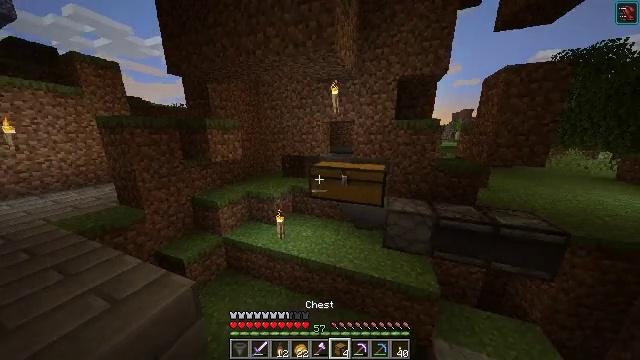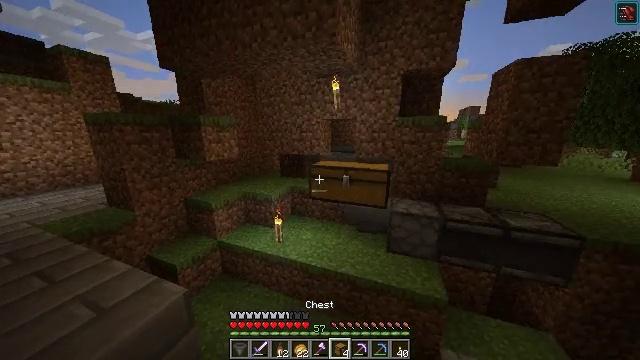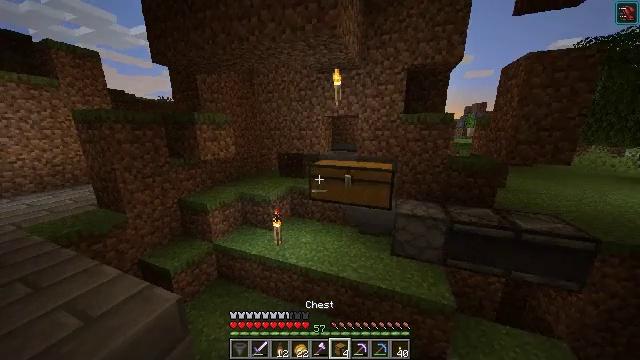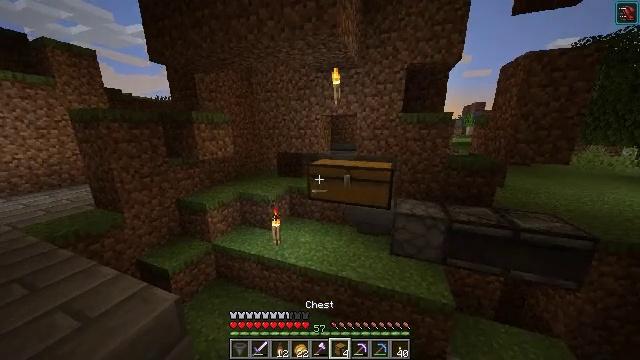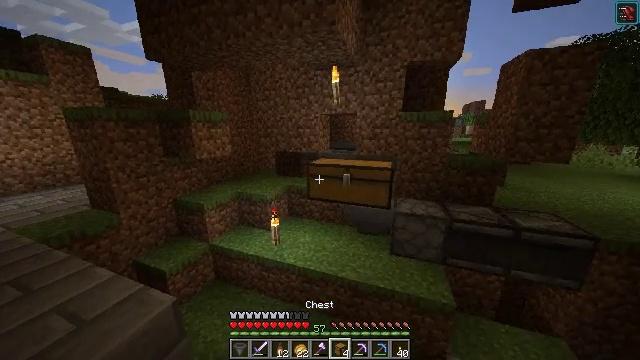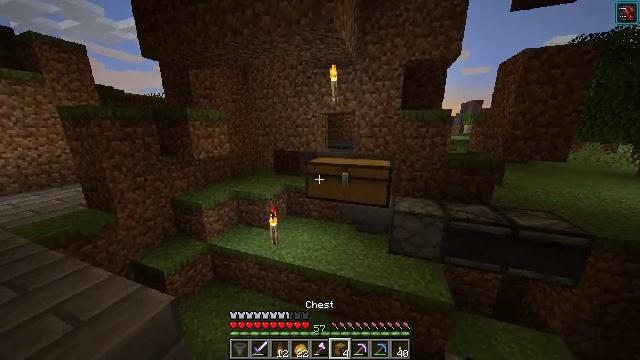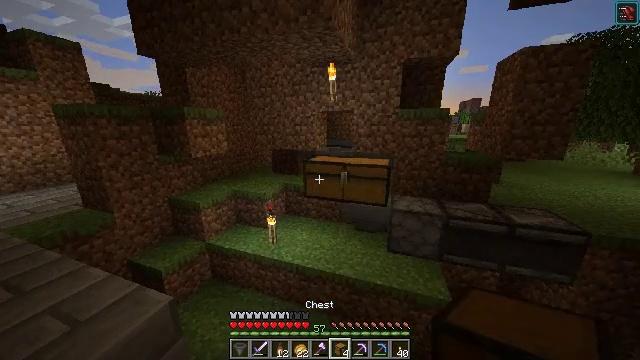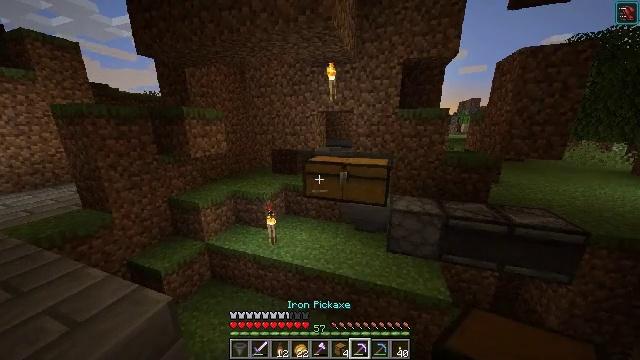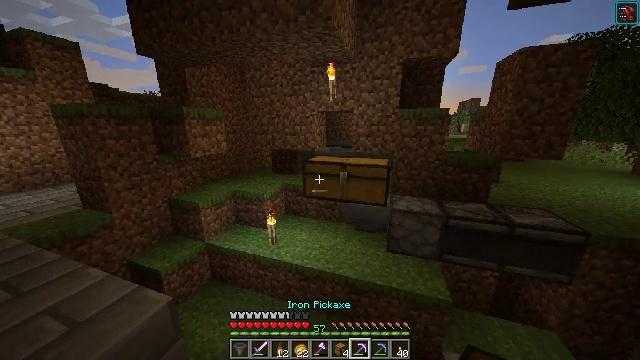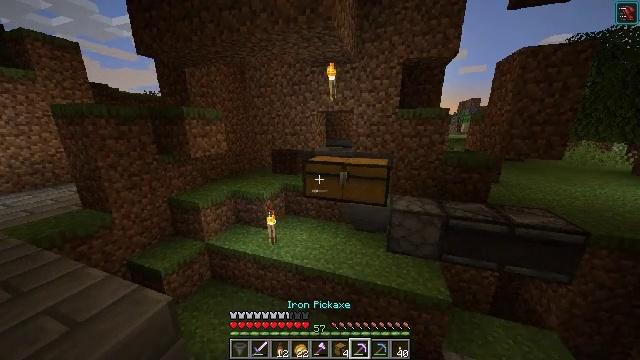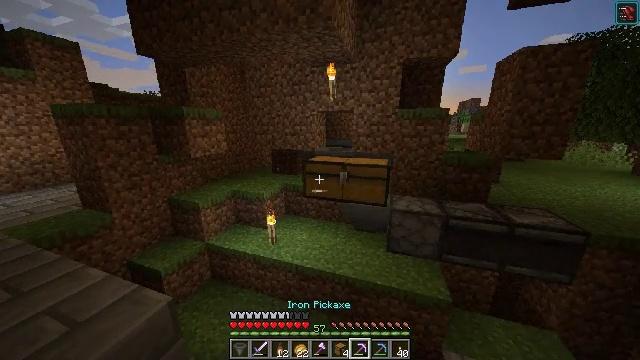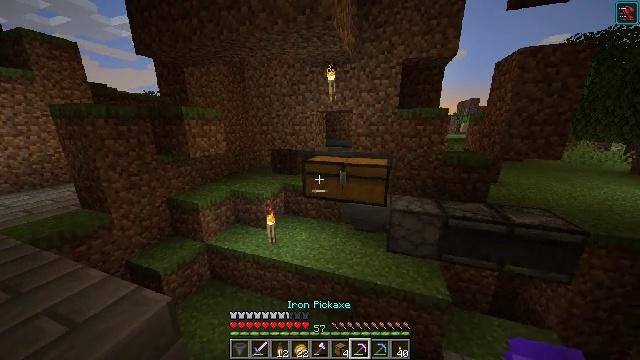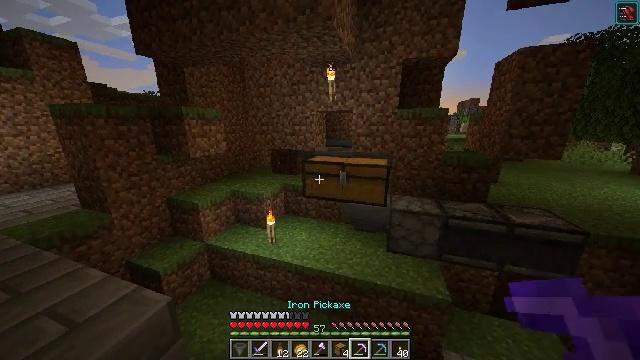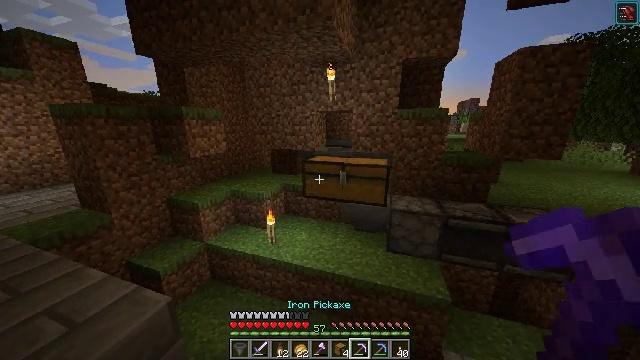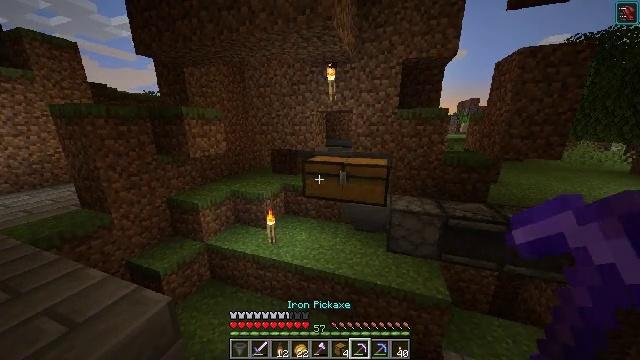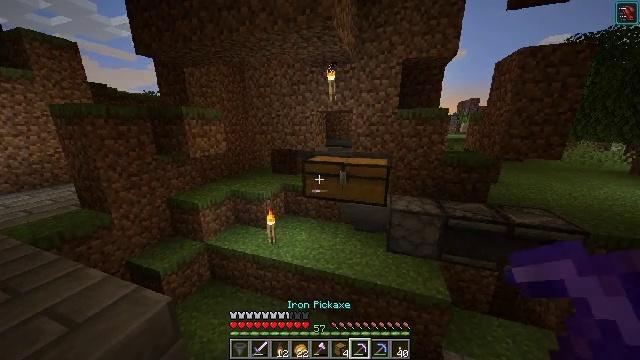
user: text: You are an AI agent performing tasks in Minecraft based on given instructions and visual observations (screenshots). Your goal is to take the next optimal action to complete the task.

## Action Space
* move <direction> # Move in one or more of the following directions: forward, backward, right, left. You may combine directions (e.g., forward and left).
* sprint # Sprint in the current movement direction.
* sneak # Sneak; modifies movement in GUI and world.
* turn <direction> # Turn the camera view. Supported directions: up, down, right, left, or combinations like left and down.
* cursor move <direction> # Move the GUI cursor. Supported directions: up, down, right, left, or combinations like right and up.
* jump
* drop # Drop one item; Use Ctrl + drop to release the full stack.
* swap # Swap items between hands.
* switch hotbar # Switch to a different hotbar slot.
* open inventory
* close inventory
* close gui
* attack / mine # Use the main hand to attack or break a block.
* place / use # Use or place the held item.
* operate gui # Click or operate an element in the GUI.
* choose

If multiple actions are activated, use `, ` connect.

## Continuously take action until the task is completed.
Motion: motion action
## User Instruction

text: Attack the dropper to dismantle it.
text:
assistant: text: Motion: no_op
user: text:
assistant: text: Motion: no_op
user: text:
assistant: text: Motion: no_op
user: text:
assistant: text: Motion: no_op
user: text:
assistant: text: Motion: no_op
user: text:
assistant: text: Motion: no_op
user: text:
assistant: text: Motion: no_op
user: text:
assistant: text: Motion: no_op
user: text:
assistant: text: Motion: no_op
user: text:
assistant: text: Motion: no_op
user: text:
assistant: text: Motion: no_op
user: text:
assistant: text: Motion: no_op
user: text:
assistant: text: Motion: no_op
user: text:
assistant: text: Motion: no_op
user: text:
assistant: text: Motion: no_op
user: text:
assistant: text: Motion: no_op
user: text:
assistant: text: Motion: no_op
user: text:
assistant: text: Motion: no_op
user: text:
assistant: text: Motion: no_op
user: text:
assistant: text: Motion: close inventory
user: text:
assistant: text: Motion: close inventory
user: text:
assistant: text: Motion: close inventory
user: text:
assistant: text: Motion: open gui
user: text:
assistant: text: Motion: cursor move right
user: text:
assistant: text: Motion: cursor move right and up
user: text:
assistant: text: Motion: no_op
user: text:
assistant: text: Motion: no_op
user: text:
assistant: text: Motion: no_op
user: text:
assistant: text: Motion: no_op
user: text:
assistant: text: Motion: no_op